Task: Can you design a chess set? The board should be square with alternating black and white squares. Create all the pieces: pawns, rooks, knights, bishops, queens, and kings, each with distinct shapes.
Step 2510:
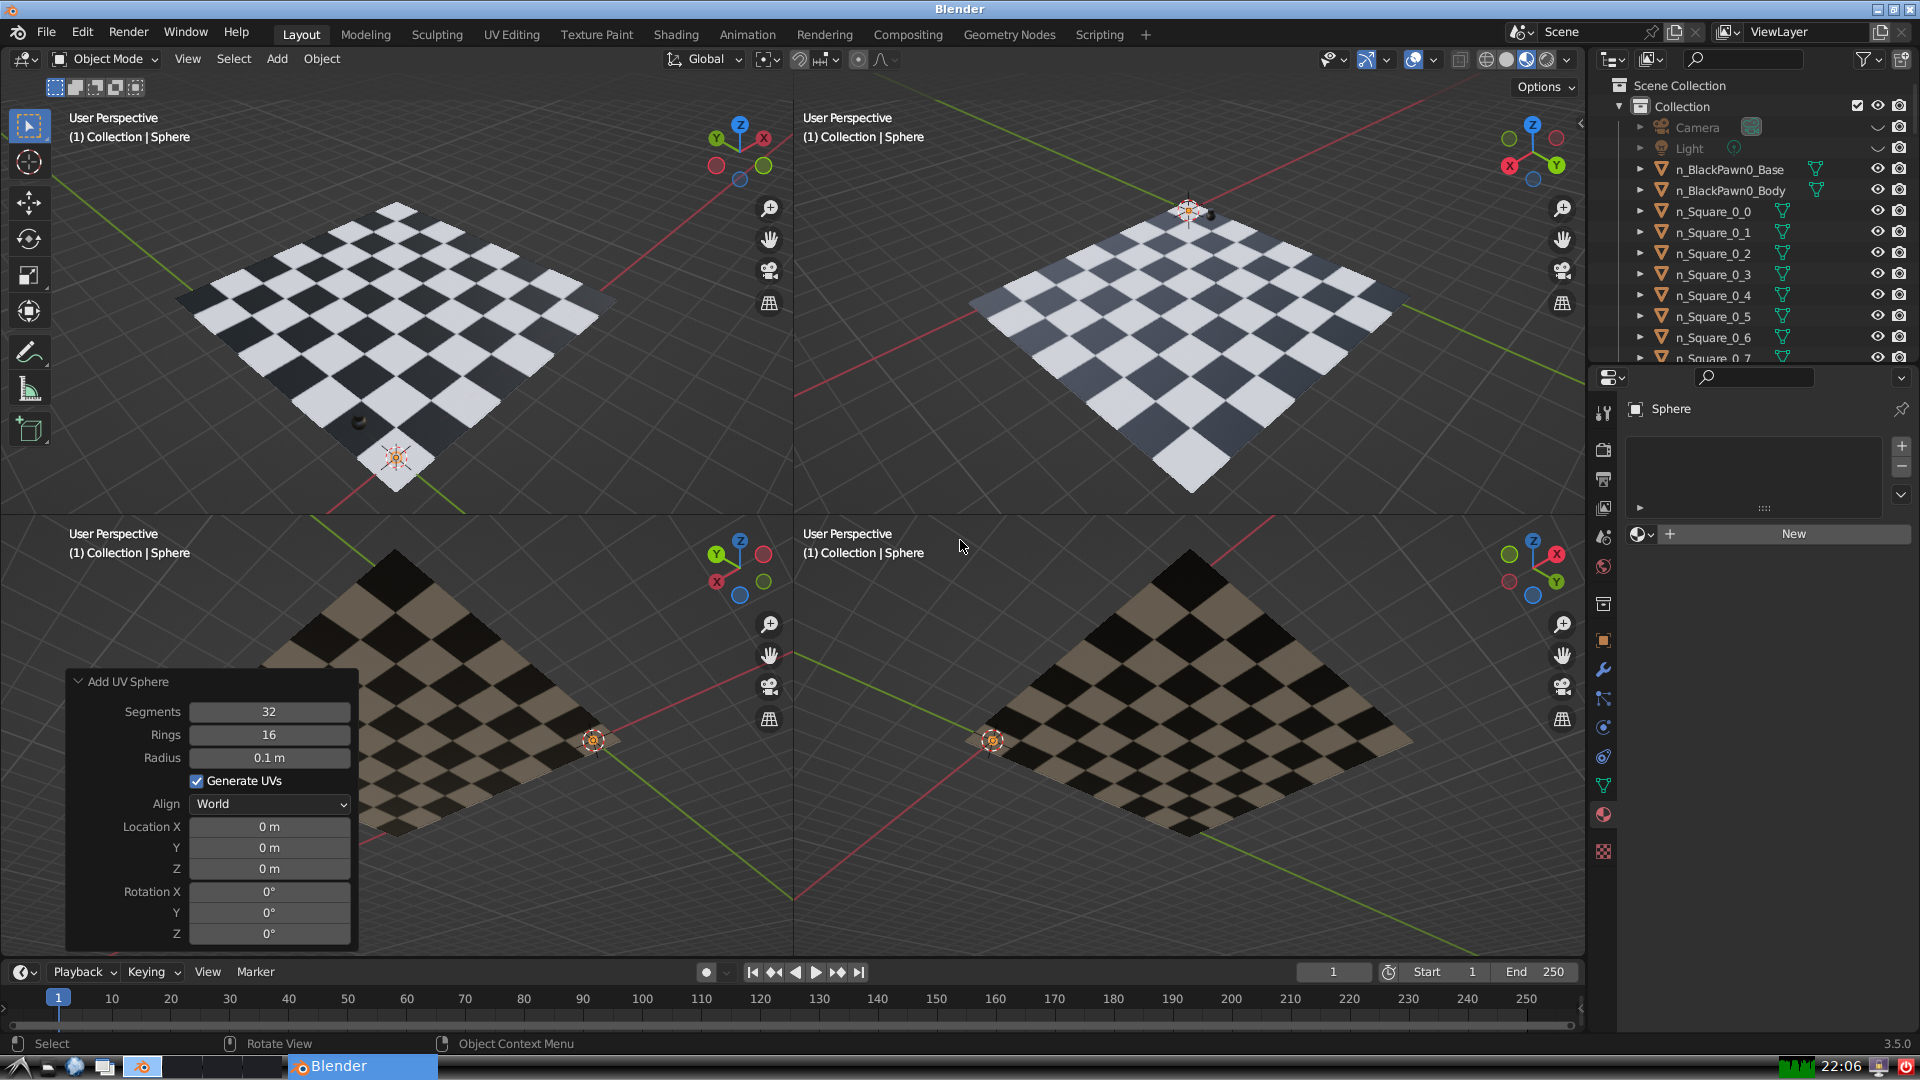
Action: {"mouse_move": [270, 827]}